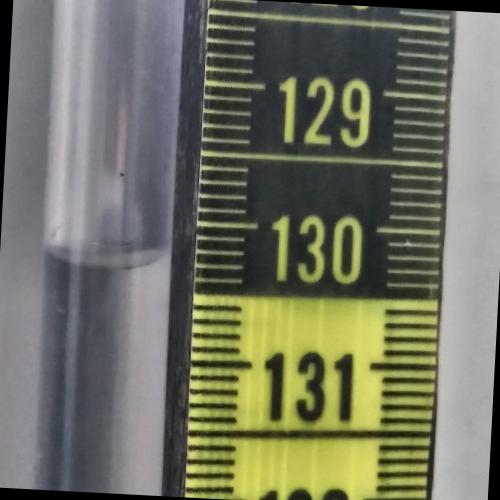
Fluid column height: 130.3 cm